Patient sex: F
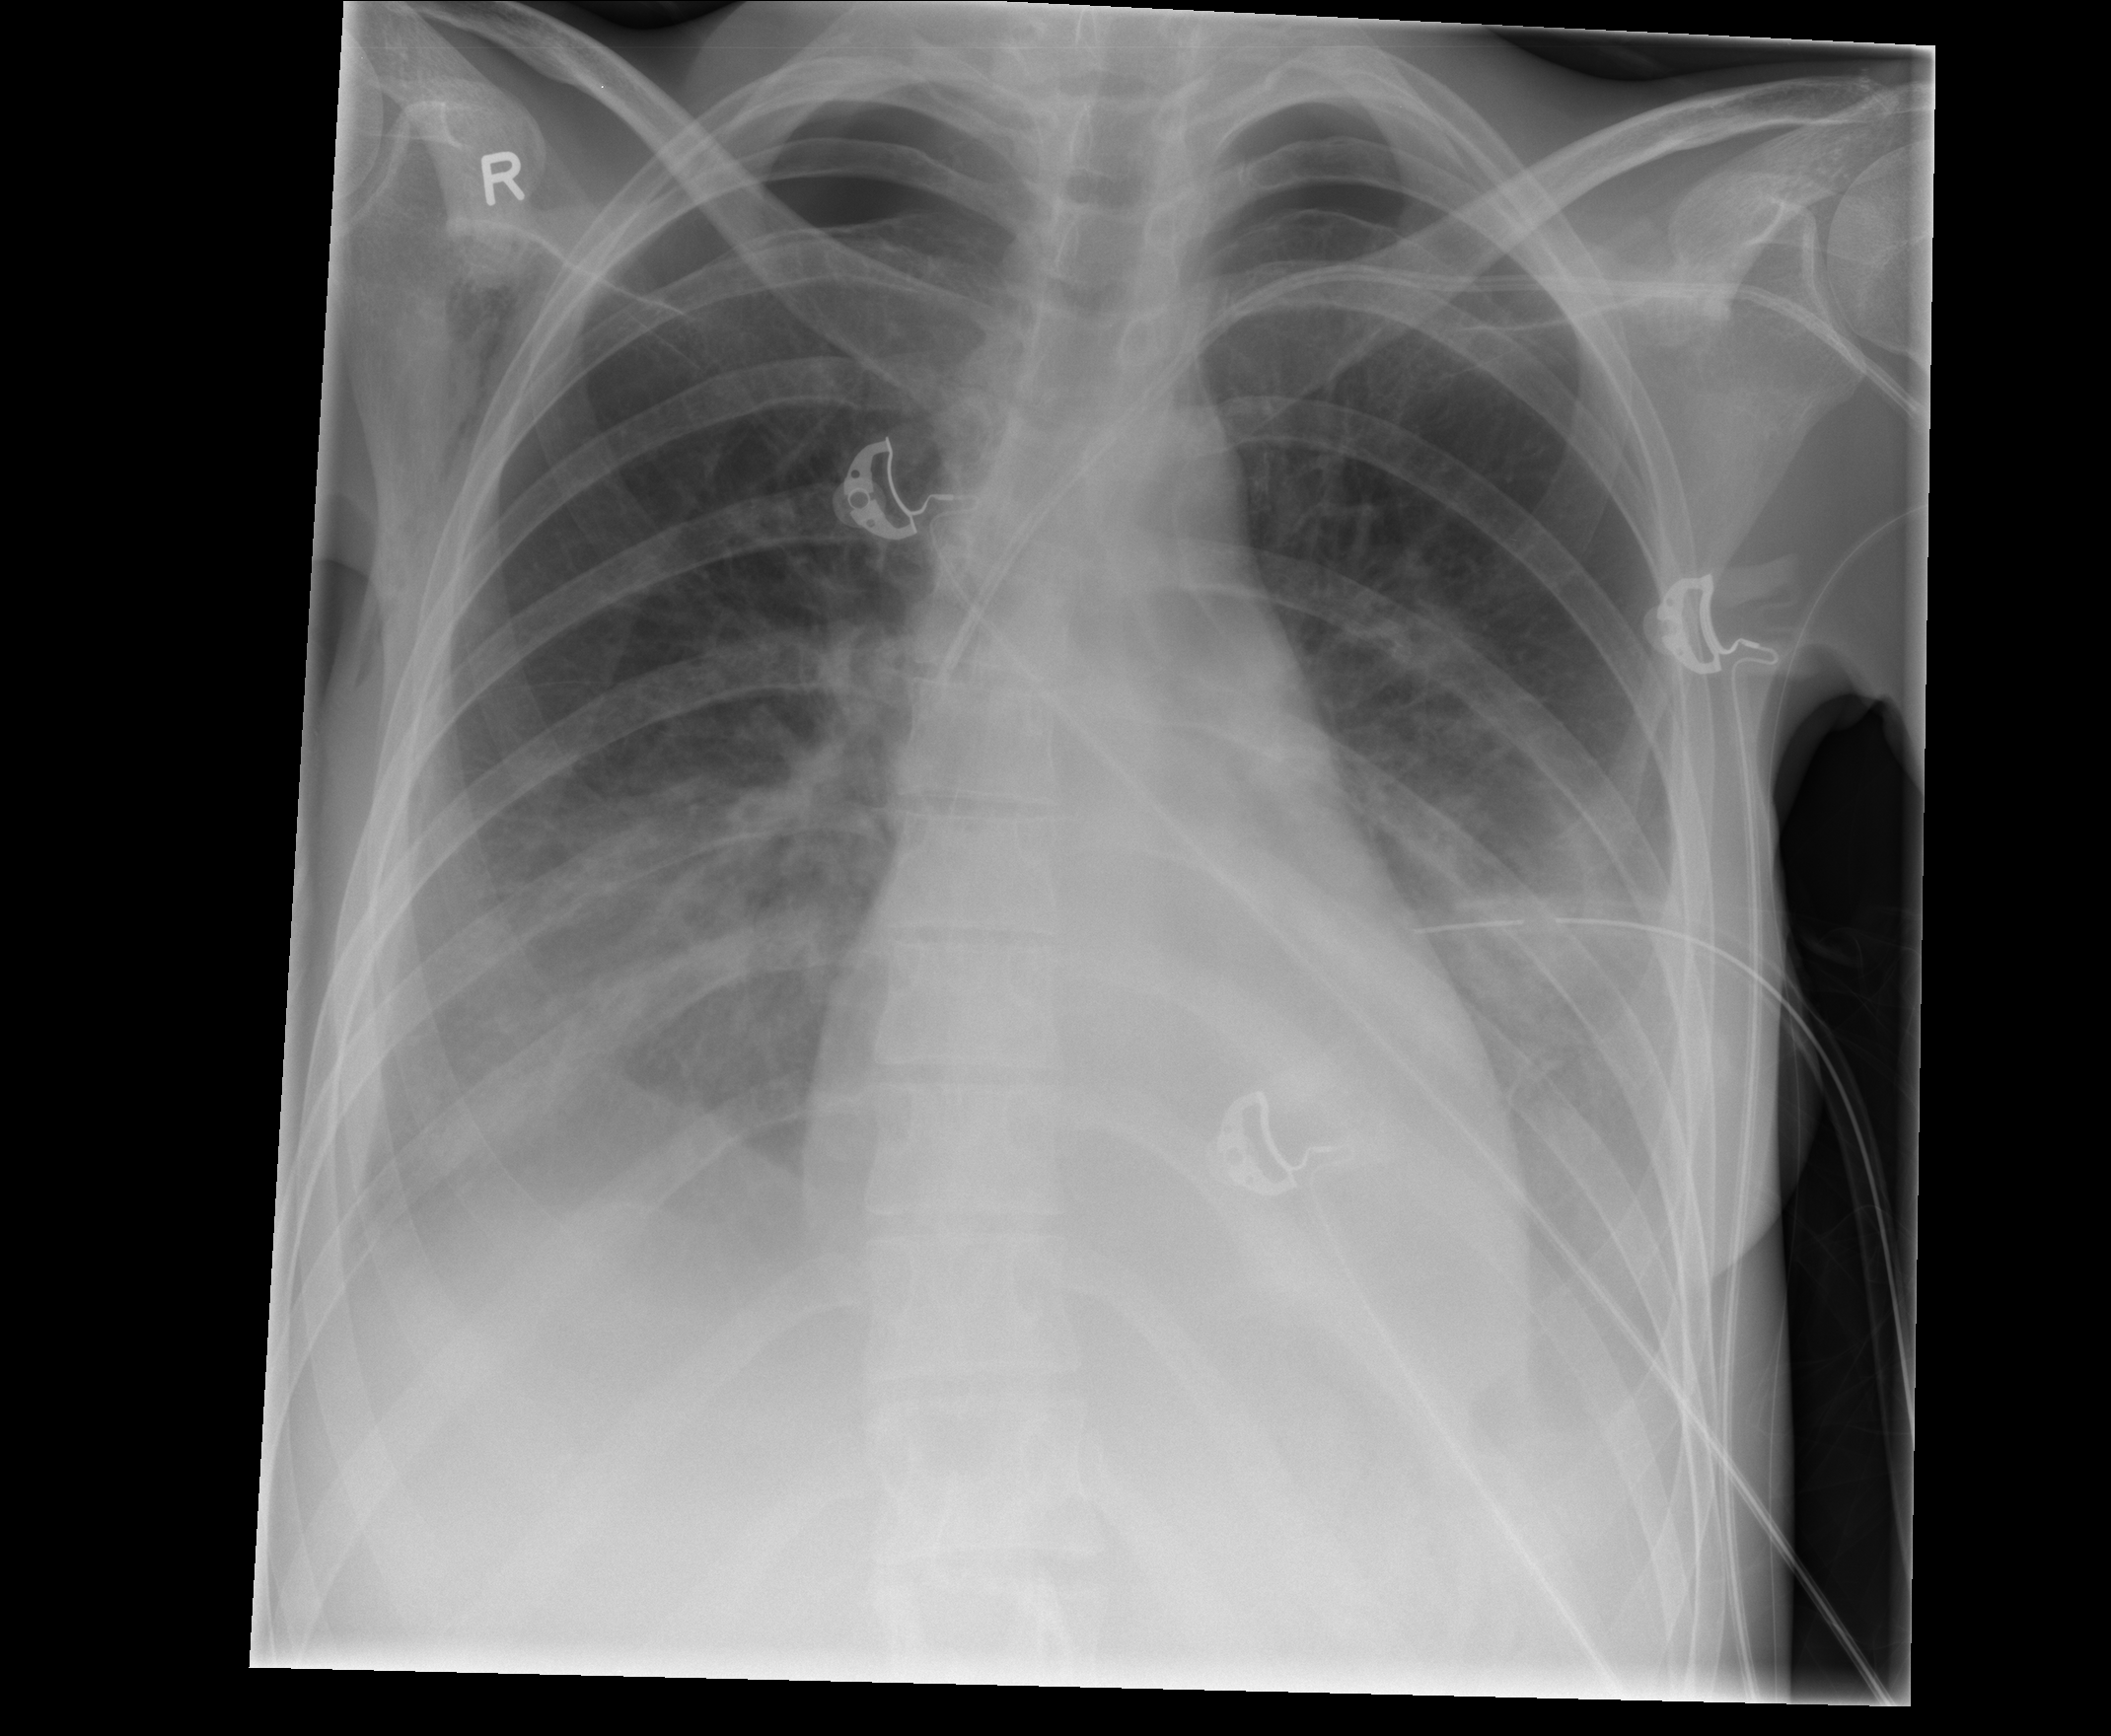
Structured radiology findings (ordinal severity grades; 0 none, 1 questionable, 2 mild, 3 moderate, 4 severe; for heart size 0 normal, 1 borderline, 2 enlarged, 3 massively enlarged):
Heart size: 0
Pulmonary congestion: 1
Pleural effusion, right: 2
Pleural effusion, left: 3
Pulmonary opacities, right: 0
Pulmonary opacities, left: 0
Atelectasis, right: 2
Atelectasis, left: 2